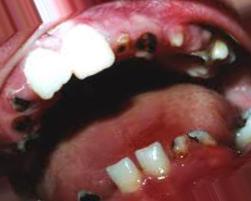
Condition: Caries